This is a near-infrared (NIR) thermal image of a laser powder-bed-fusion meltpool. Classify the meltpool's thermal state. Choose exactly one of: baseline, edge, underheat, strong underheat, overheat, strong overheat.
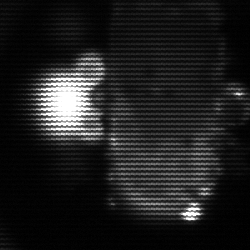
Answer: strong underheat